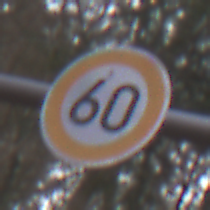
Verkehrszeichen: Geschwindigkeit60
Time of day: MorningAfternoon
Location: Outdoor (Nature)
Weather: Overcast
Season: Autumn
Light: Natural